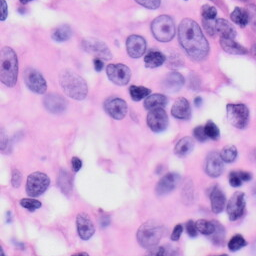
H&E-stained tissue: Skin